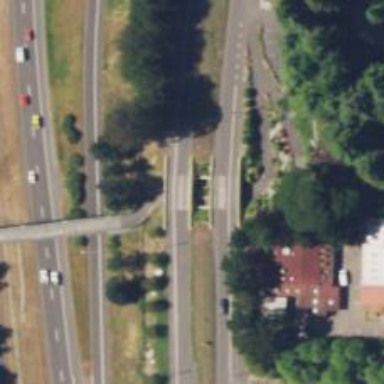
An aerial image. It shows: Cycle track alongside the road.